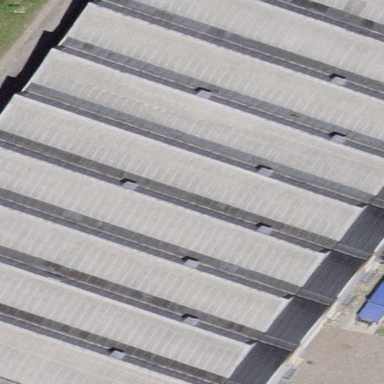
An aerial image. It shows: Industrial building.